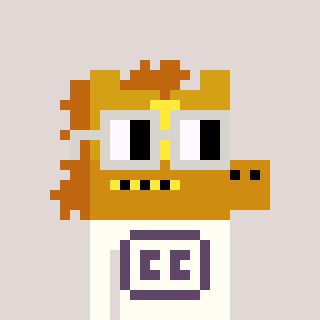
a pixel art character with square light gray glasses, a yellow horse-shaped head and a grayscale-colored body on a warm background